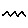
Label: zigzag